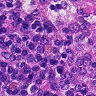
Metastatic tissue present: no